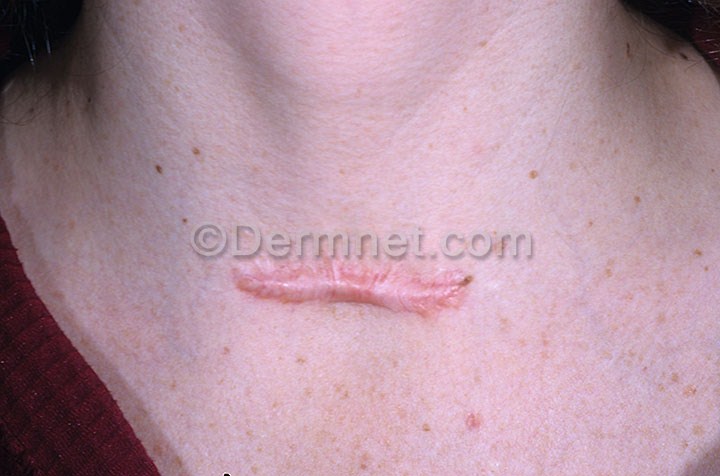
Disease: Seborrheic Keratoses and other Benign Tumors